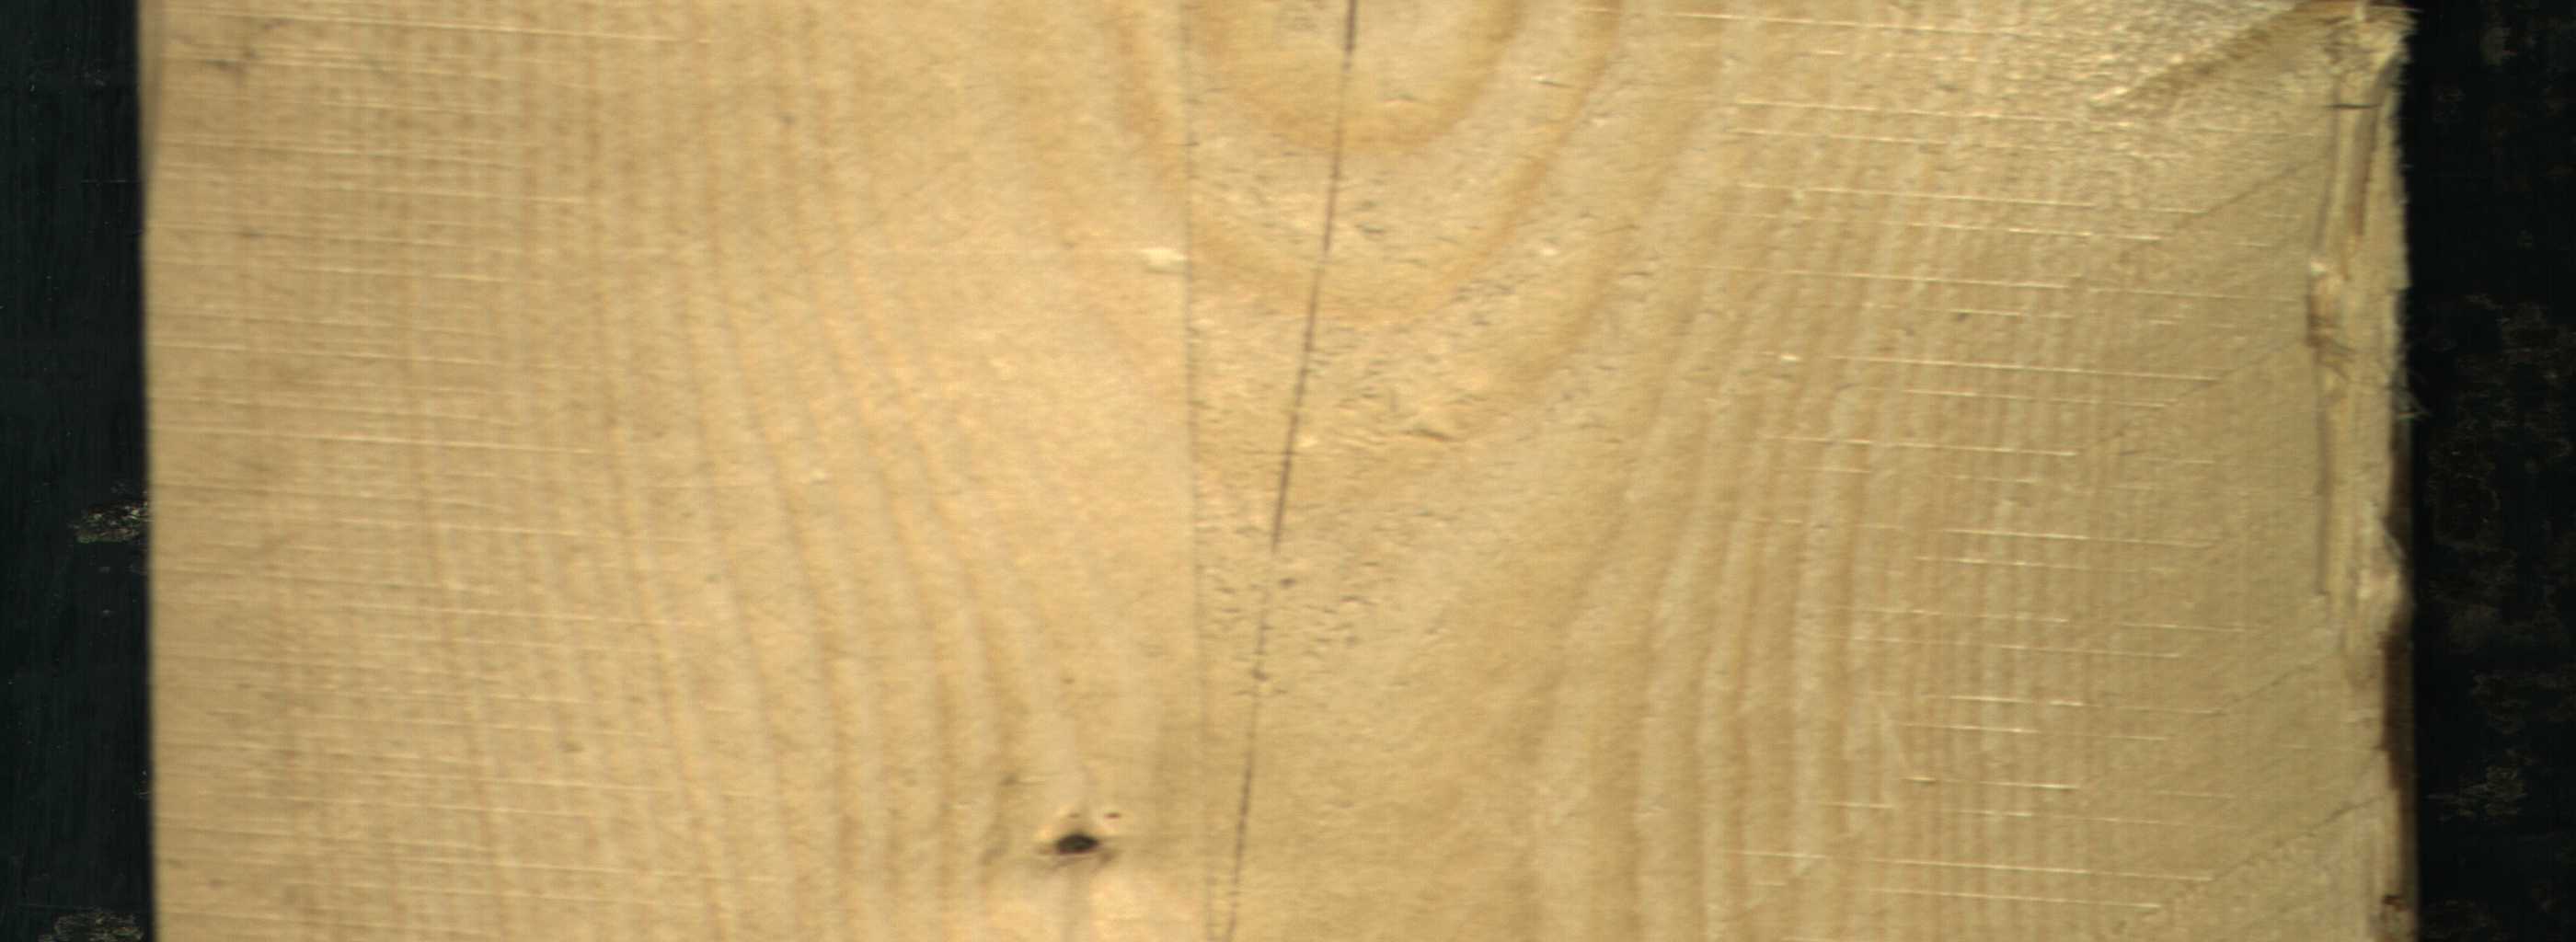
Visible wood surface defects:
Crack
Dead_Knot